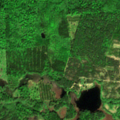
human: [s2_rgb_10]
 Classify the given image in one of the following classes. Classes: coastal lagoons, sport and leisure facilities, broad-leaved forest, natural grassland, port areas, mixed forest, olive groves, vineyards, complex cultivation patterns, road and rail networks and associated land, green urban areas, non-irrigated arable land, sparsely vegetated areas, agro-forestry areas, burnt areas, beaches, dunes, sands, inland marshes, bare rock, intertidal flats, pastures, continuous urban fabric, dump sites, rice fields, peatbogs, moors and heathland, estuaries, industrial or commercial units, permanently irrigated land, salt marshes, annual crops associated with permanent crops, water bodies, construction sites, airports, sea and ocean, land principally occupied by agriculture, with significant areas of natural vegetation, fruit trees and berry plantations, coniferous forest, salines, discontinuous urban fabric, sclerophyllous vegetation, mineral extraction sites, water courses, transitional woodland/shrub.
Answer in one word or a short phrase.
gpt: land principally occupied by agriculture, with significant areas of natural vegetation, coniferous forest, mixed forest, transitional woodland/shrub